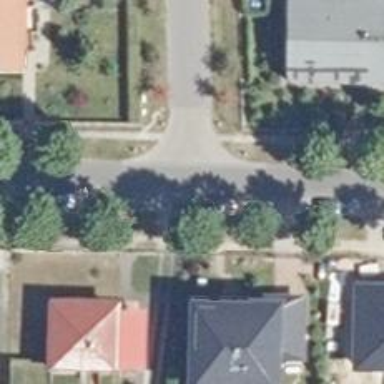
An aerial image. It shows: Residential road with asphalt surface. There are sidewalks on both sides of the road.